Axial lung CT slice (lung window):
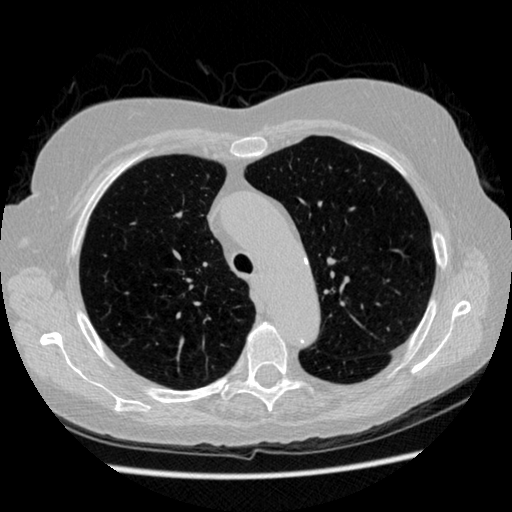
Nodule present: no